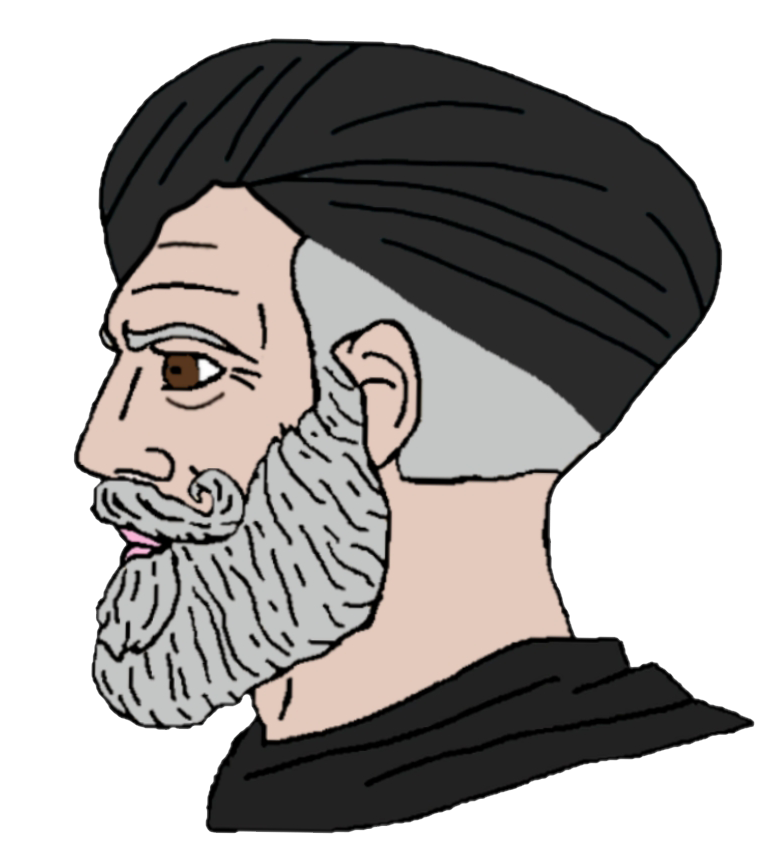
Label: 4_Yes_Chad